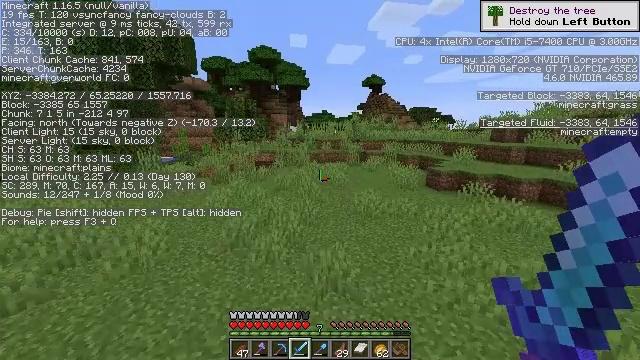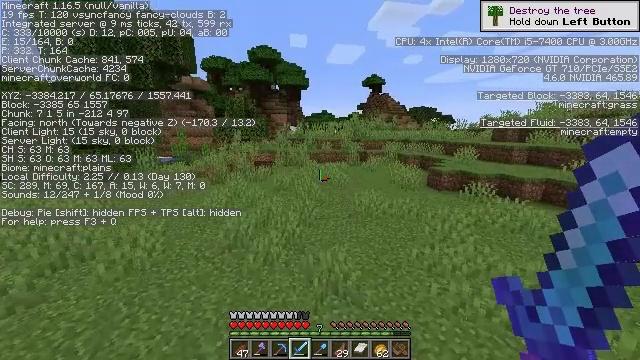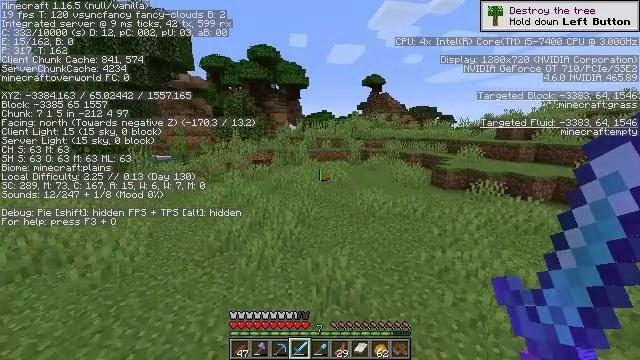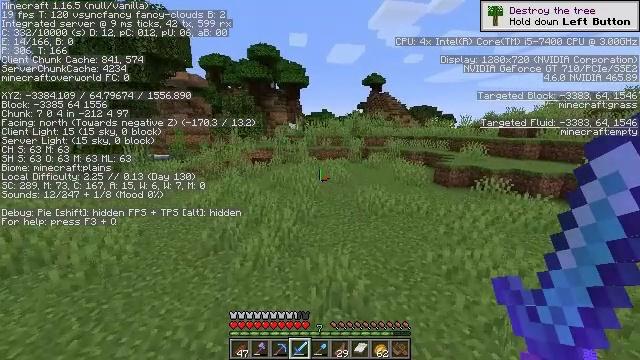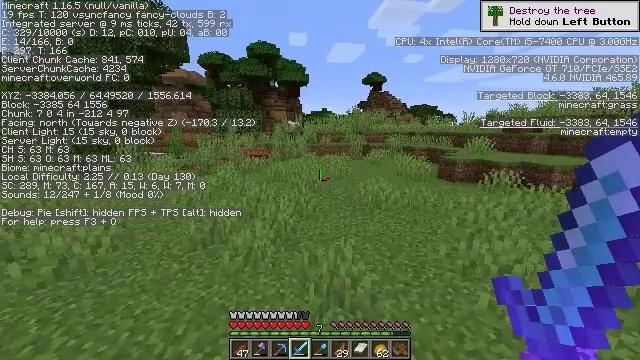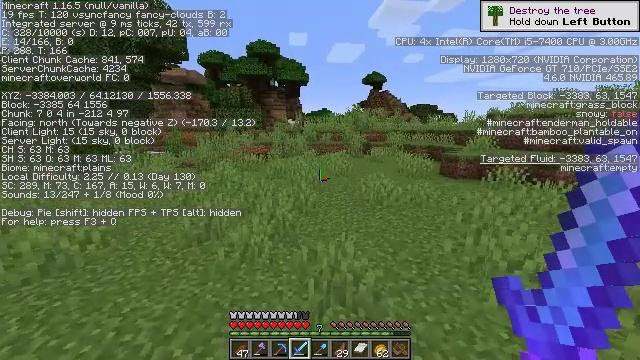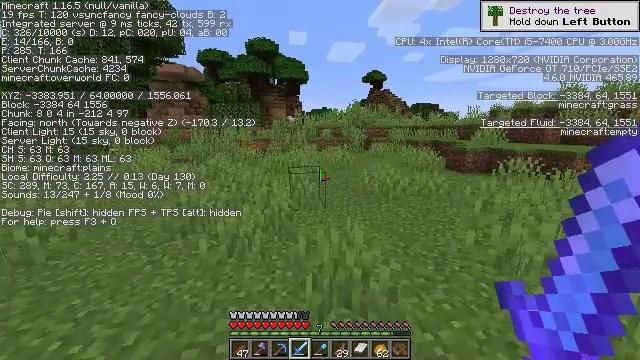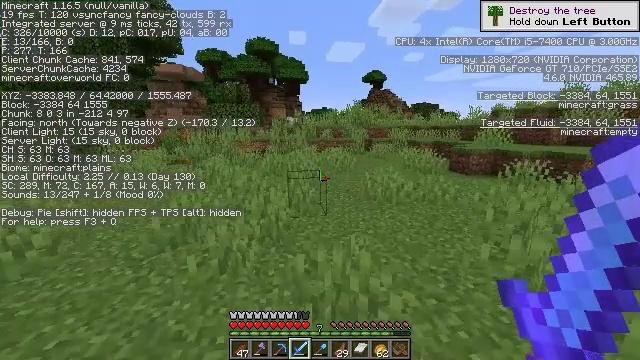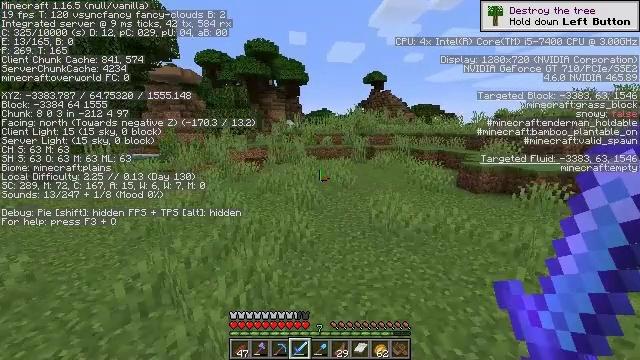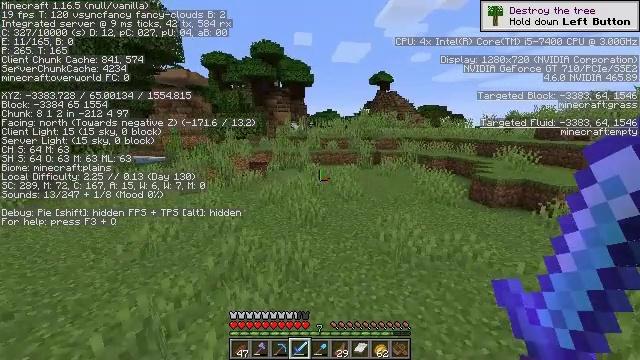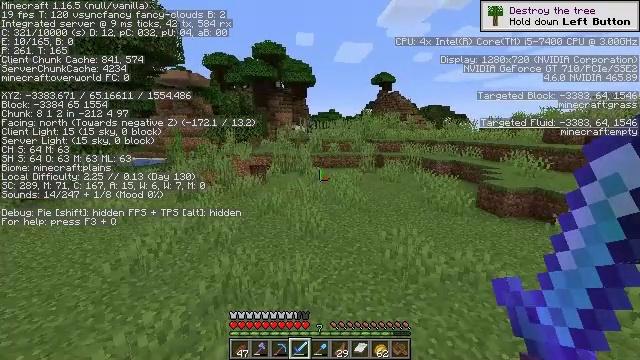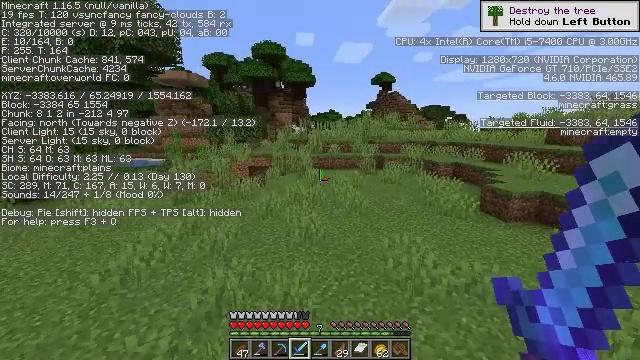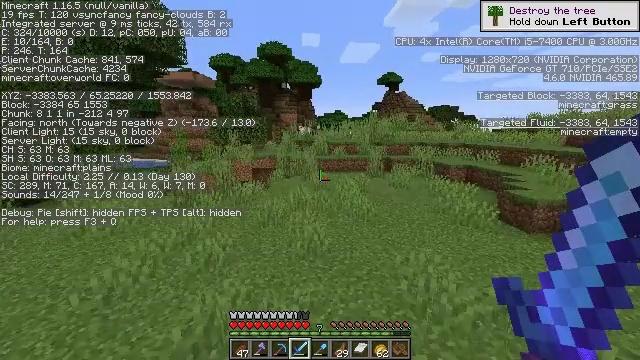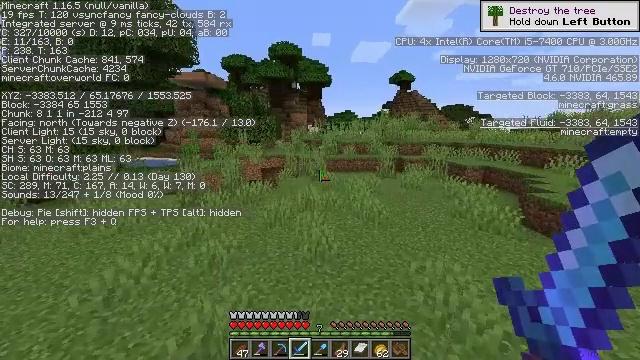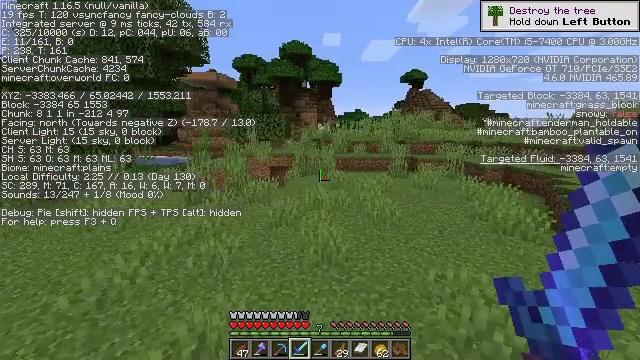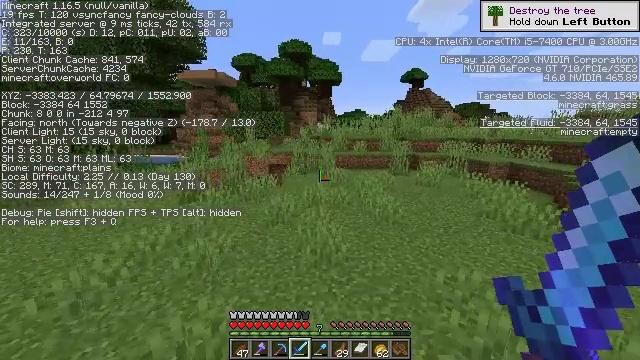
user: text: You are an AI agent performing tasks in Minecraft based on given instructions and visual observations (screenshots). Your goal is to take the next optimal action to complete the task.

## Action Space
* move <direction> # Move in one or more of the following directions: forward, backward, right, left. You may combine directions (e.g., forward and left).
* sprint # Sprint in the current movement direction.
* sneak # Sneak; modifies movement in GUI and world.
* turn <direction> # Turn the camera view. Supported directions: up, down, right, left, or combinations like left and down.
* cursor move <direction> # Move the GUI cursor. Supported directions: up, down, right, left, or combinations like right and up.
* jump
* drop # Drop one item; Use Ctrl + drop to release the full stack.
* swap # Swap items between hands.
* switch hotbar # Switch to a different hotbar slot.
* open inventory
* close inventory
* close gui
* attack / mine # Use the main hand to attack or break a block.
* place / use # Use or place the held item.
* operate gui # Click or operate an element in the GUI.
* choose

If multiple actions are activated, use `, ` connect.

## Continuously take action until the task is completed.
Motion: motion action
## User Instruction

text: Hunt a sheep.
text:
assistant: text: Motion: move forward, sprint, jump
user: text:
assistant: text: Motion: move forward, sprint, jump
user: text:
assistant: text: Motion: move forward, sprint, jump
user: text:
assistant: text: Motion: move forward, sprint, jump
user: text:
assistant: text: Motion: move forward, sprint, jump
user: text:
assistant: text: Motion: move forward, sprint, jump
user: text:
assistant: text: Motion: move forward, sprint, jump
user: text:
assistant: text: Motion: move forward, sprint, jump
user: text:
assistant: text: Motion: move forward, sprint, turn left, jump
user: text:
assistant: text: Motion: move forward, sprint, jump
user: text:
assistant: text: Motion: move forward, sprint, jump
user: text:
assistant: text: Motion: move forward, sprint, turn left, jump
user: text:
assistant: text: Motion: move forward, sprint, turn left, jump
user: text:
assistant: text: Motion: move forward, sprint, turn left, jump
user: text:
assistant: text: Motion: move forward, sprint, jump
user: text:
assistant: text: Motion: move forward, sprint, jump
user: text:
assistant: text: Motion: move forward, sprint, jump
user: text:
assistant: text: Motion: move forward, sprint, jump
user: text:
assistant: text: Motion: move forward, sprint, jump
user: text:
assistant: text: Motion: move forward, sprint, jump
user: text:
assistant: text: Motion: move forward, sprint, jump
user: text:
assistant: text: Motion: move forward, sprint, jump
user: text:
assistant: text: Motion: move forward, sprint, jump
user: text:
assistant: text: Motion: move forward, sprint, jump
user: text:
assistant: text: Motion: move forward, sprint, jump
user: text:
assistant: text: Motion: move forward, sprint, jump
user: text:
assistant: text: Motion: move forward, sprint, jump
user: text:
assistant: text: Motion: move forward, sprint, jump
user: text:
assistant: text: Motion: move forward, sprint, jump
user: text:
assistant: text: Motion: move forward and move right, sprint, jump